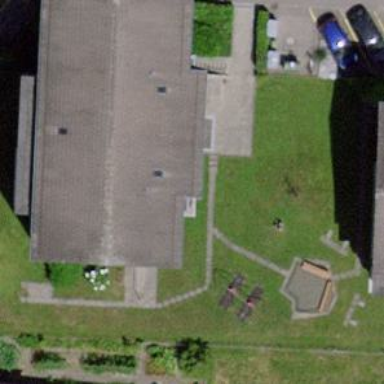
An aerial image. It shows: Gabled building with roof oriented along its structure.